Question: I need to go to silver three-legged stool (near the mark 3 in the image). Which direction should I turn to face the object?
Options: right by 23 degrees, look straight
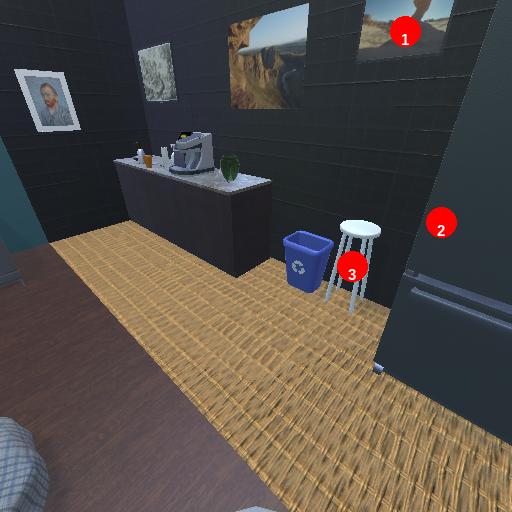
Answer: right by 23 degrees